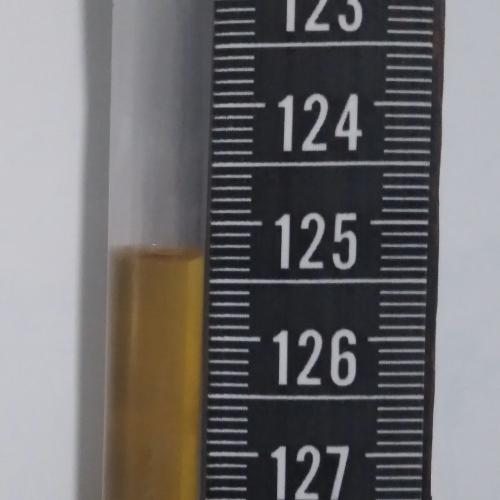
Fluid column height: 125.3 cm